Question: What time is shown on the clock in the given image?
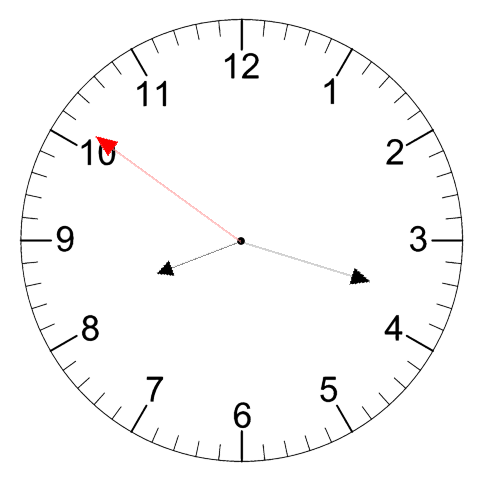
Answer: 08:17:51